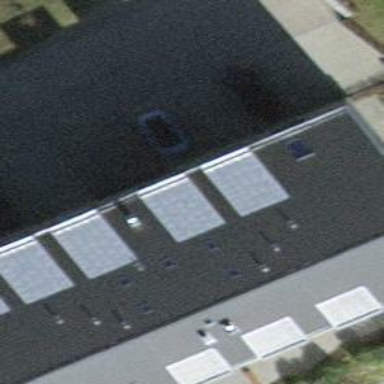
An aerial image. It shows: Cafe located in building.